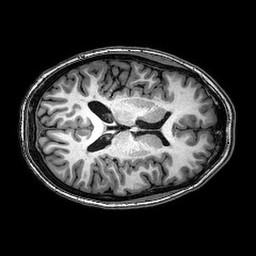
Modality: T1w
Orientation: axial
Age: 21
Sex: female
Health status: healthy
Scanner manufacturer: philips
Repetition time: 0.008173 s
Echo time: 0.00375 s